Question: What is the value of this measurement?
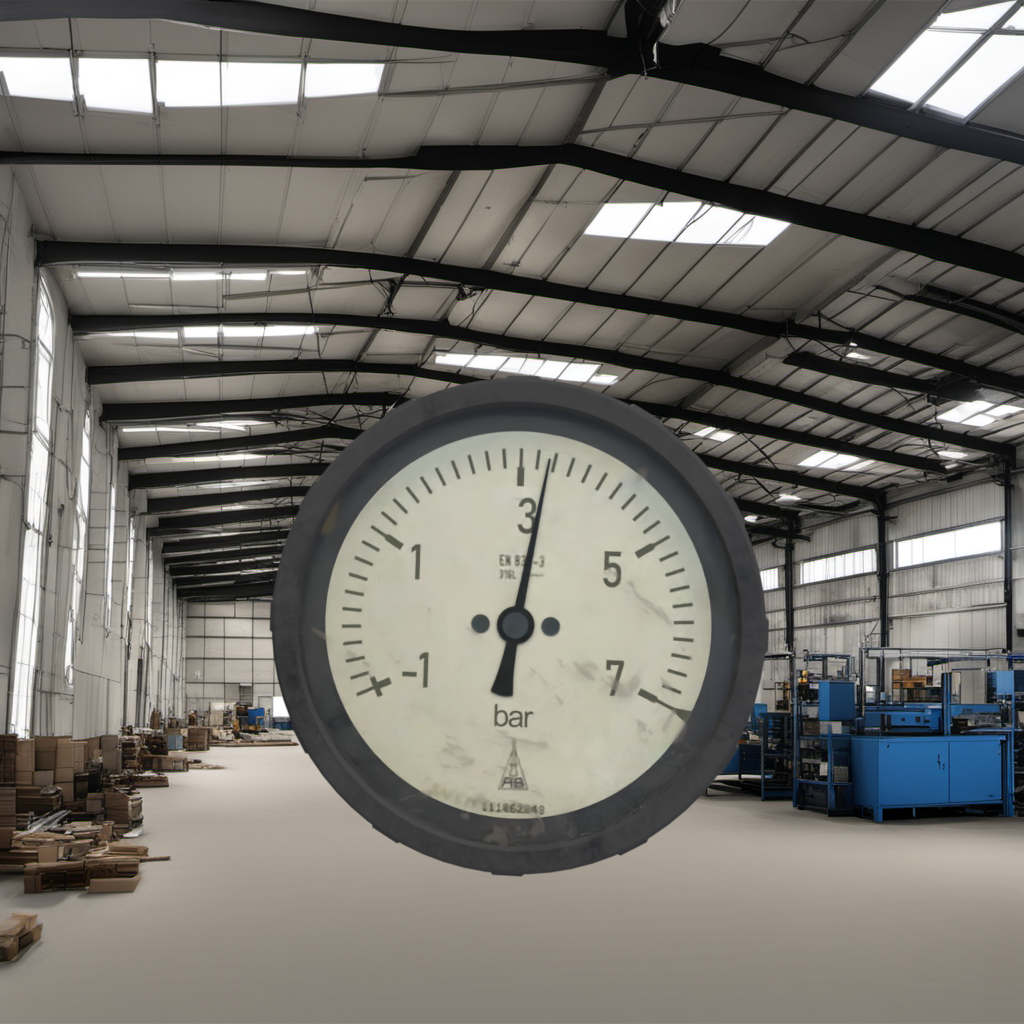
Answer: The result is 3.33
Question: What is the reading range of the measurement in the image?
Answer: The range is from -1 to 7
Question: What is the minimum and maximum value range of the measurement in the image?
Answer: The minimum value is -1 and the maximum value is 7